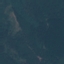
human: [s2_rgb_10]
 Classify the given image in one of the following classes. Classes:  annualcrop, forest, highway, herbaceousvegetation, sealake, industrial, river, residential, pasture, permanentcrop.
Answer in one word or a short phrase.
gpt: Forest